Question: You know when you have a window that is frozen, but when you drag another window over the top it leaves a trail? Sometimes it looks a little bit like the end of Solitaire for Windows 3 :) when you get done (like my screenshot).
I'd like to make a C# windows (winforms/wpf) application that creates a surface like this and allows me to capture the image, but I'm a little bit at a loss of where to start.
Picture:

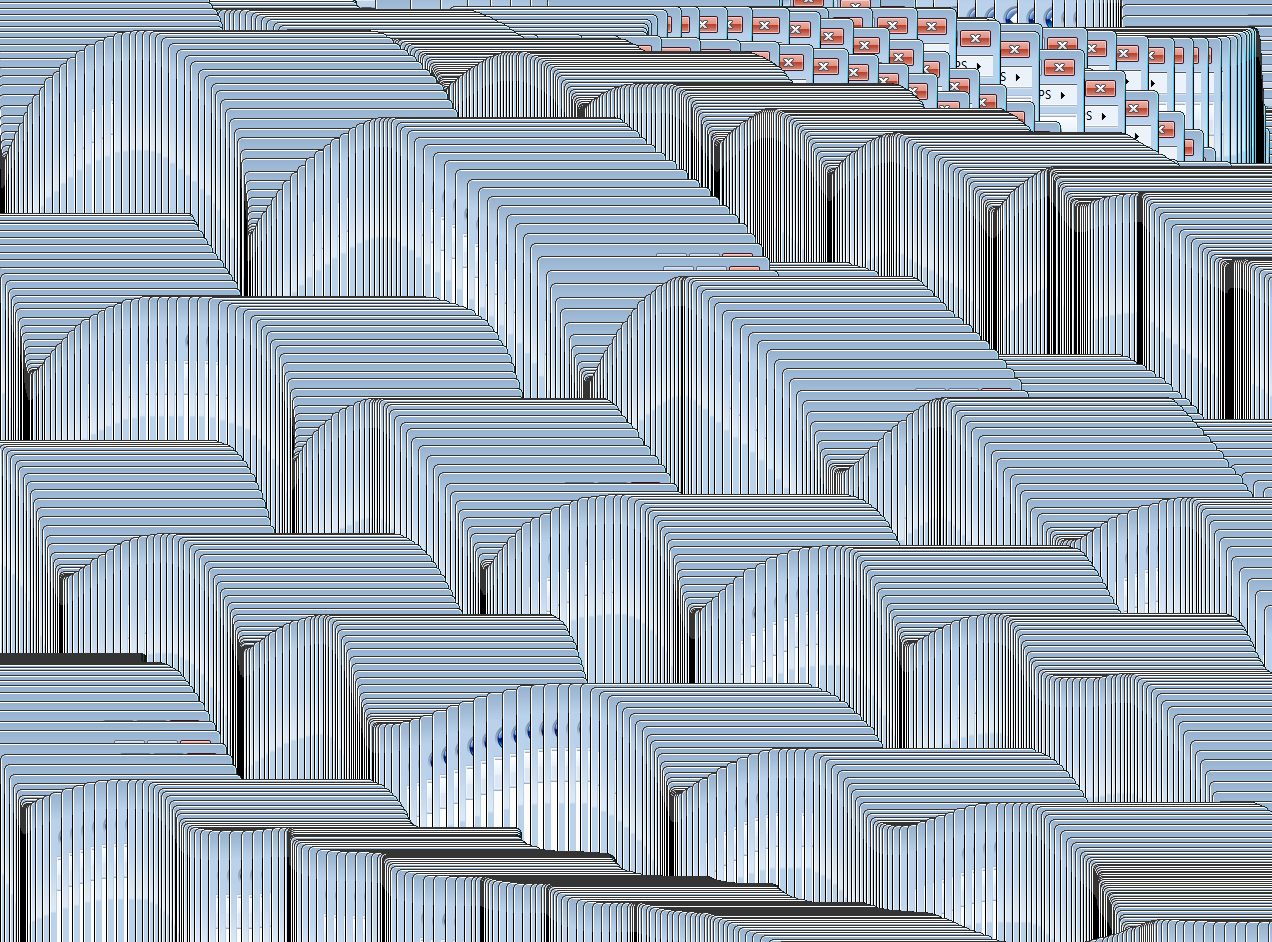
Answer: It would be easier with . You can create a 'VisualBrush' from any control, including a 'Window' or 'FrameworkElement'. Once you have that 'VisualBrush', you can paint it all over your form and it will create that same effect. Alternatively, you could use an 'ImageBrush' if you want to do it with a picture rather than a UI element.
When you paint, just offset it by a couple X/Y each time and it will look just like that as it overwrites (er.. overpaints?) itself!
You can create your own class 'FrozenVisualHost' that derives from 'FrameworkElement' to host a 'DrawingVisual' that you render. See: <URL>
Overriding your 'FrozenVisualHost.OnRender()' method would allow you to draw your 'frozen snapshots' as you recorded mouse movement (via 'MouseMove'). Just make sure that you call the 'InvalidateVisual()' method to update the host control.
One caveat: Creating a 'VisualBrush' from a window capture the title bar or window border chrome. If you want that, you'll have to grab a snapshot manually (GDI): <URL>. You can use that 'Bitmap' however for your 'ImageBrush' and do rendering similarly.